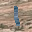
Label: 1